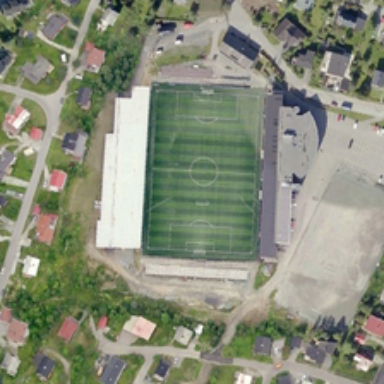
Many buildings and green trees are around a football field .